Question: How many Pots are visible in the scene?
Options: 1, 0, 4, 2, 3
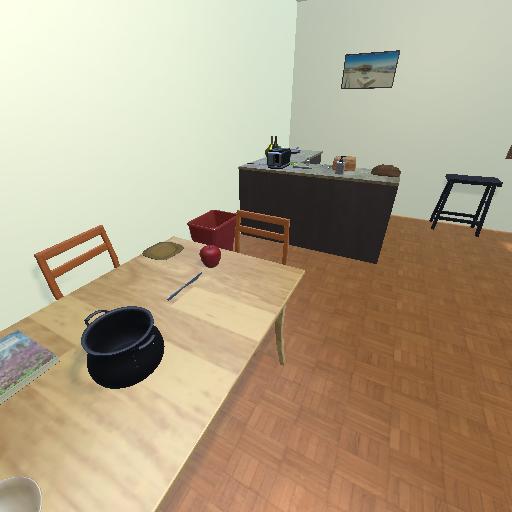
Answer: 1